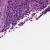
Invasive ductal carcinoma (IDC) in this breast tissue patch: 1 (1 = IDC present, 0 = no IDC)